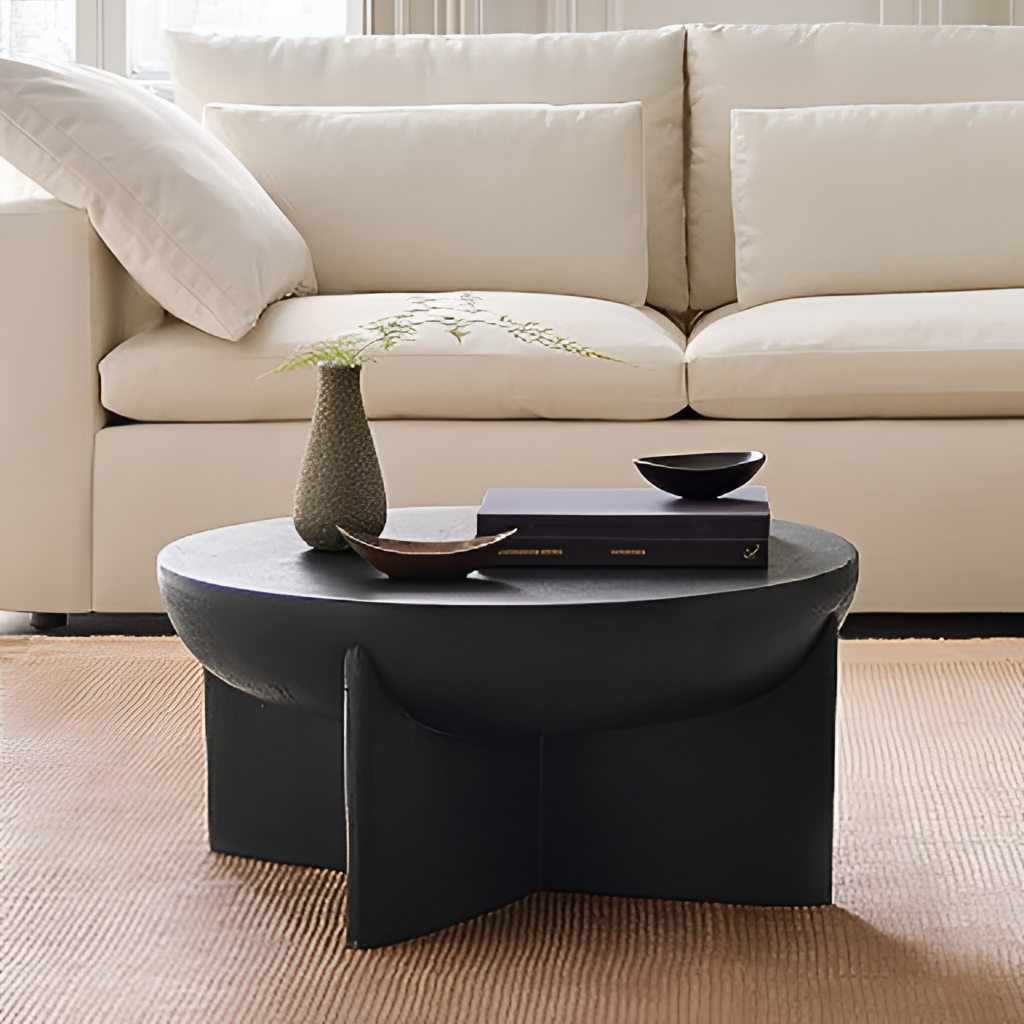
living room, beige fabric sofa, minimalist, beige fabric wallpaper, with solid pattern, beige fabric flooring, with ribbed pattern